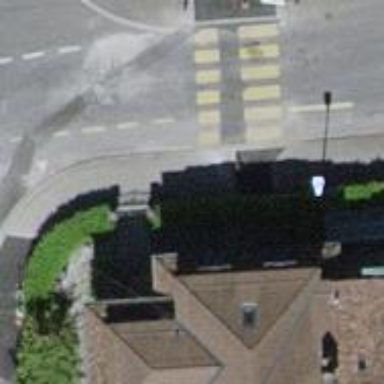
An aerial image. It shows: Kerb barrier.